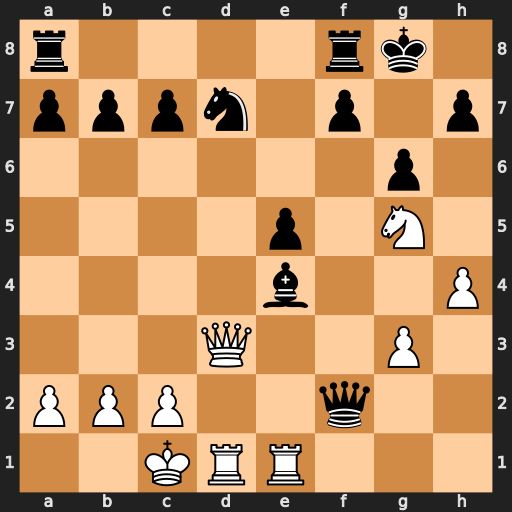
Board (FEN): r4rk1/pppn1p1p/6p1/4p1N1/4b2P/3Q2P1/PPP2q2/2KRR3
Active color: w
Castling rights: -
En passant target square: -
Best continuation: Nxe4 Nc5 Nxf2